Question: I would like to read a source code of an thml page with boost::asio.
'''
#include "stdafx.h"
#include <boost/algorithm/string/replace.hpp>
#include <boost/asio.hpp>
#include <vector>
#include <string>
#include <algorithm>
#include <sstream>
#include <ostream>
int _tmain(int argc, _TCHAR* argv[])
{
std::string strHost = "www.fdj.fr";
std::string strPort = "80";
std::string strUrlPath = "https://www.fdj.fr/jeux/jeux-de-tirage/keno/resultats";
std::string strUserAgent = "Fiddler";
//std::vector<std::string> header;
unsigned int TimeOut = 5000;
//do_get(strHost, strPort, strUrlPath, header, TimeOut);
try
{
using boost::asio::ip::tcp;
boost::asio::io_service io_service;
// Get a list of endpoints corresponding to the server name.
tcp::resolver resolver(io_service);
tcp::resolver::query query(strHost, "http");
tcp::resolver::iterator endpoint_iterator = resolver.resolve(query);
tcp::resolver::iterator end;
// Try each endpoint until we successfully establish a connection.
tcp::socket socket(io_service);
boost::system::error_code error = boost::asio::error::host_not_found;
while (error && endpoint_iterator != end)
{
socket.close();
socket.connect(*endpoint_iterator++, error);
}
if (error)
throw boost::system::system_error(error);
// Form the request. We specify the "Connection: close" header so that the
// server will close the socket after transmitting the response. This will
// allow us to treat all data up until the EOF as the content.
boost::asio::streambuf request;
std::ostream request_stream(&request);
request_stream << "GET " << strUrlPath << " HTTP/1.0
";
request_stream << "User-Agent: " << strUserAgent << "
";
request_stream << "Host: " << strHost << "
";
request_stream << "Accept: */*
";
request_stream << "Connection: close
";
// Send the request.
boost::asio::write(socket, request);
// Read the response status line.
boost::asio::streambuf response;
boost::asio::read_until(socket, response, "
");
// Check that response is OK.
std::istream response_stream(&response);
std::string http_version;
response_stream >> http_version;
unsigned int status_code;
response_stream >> status_code;
std::string status_message;
std::getline(response_stream, status_message);
if (!response_stream || http_version.substr(0, 5) != "HTTP/")
{
std::cout << "Invalid response
";
//return 1;
}
/*if (status_code != 200)
{
std::cout << "Response returned with status code " << status_code << "
";
//return 1;
}*/
// Read the response headers, which are terminated by a blank line.
boost::asio::read_until(socket, response, "
");
// Process the response headers.
std::string header;
while (std::getline(response_stream, header) && header != "
")
std::cout << header << "
";
std::cout << "
";
// Write whatever content we already have to output.
if (response.size() > 0)
std::cout << &response;
// Read until EOF, writing data to output as we go.
while (boost::asio::read(socket, response,
boost::asio::transfer_at_least(1), error))
std::cout << &response;
if (error != boost::asio::error::eof)
throw boost::system::system_error(error);
char a;
std::cin>>a ;
}
catch (std::exception& e)
{
std::cout << "Exception: " << e.what() << "
";
}
return 0;
}
'''
The request sended is :
'''
GET https://www.fdj.fr/jeux/jeux-de-tirage/keno/resultats HTTP/1.0
User-Agent: Fiddler
Host: www.fdj.fr
Accept: */*
Connection: close
'''
If i run my programm i have :

If i run this request in fiddler ( by copy/paste) i have :
'''
return code=200
'''
(Accepted) and the page is loaded !
Anyone have an idea why i have this 301 error ?
I think it's due to an boost::asio parameters, but which ?
Thanks a lot,
Best regards,
Nixeus
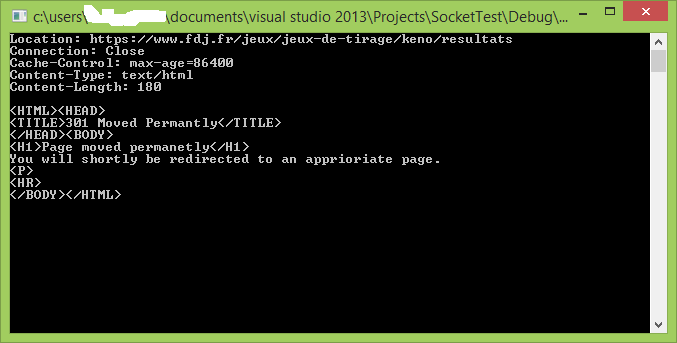
Answer: There are two things happening here:
1. You are attempting to load an HTTPS URI over plain HTTP. This results in a 301 redirect that points you back to the original page over HTTPS. This indicates that the hosting server does not provide this resource over insecure HTTP.
2. Your HTTP implementation does not support redirects. You are making a request and delivering the first response. A full HTTP client would check for a 301 response and retry using the URI in the location header of the 301.
To fix this you will need to implement support for TLS/HTTPS and ideally HTTP redirects.